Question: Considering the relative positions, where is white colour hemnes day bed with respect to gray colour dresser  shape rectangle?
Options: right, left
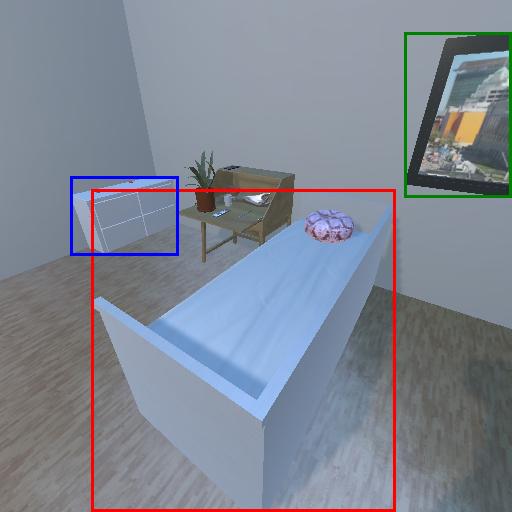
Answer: right